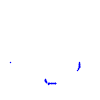
Particle: kaon